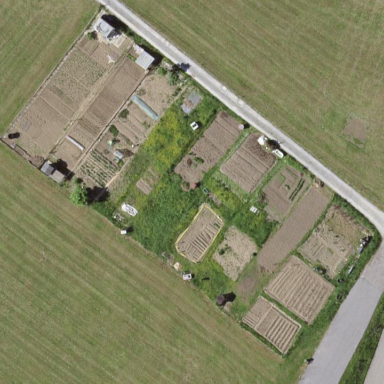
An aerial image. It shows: Area designated for allotments.